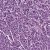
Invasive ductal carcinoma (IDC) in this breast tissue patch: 1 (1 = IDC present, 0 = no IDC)